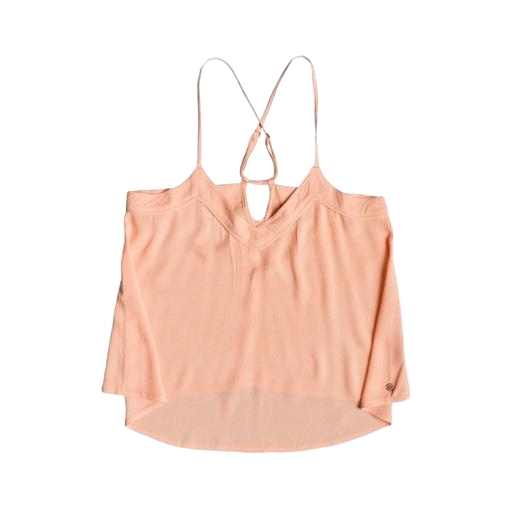
loose tank top, sleeveless and dark peach color, y-back cami, white background